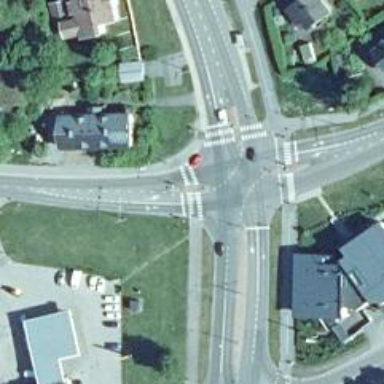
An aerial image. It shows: Marked crossing on asphalt cycleway road.